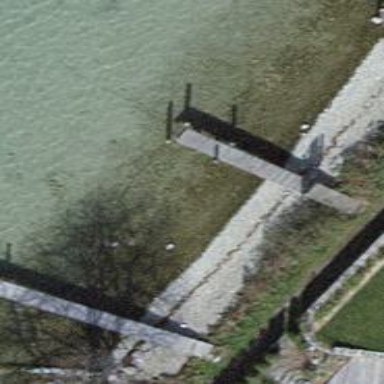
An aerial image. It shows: Man-made pier.